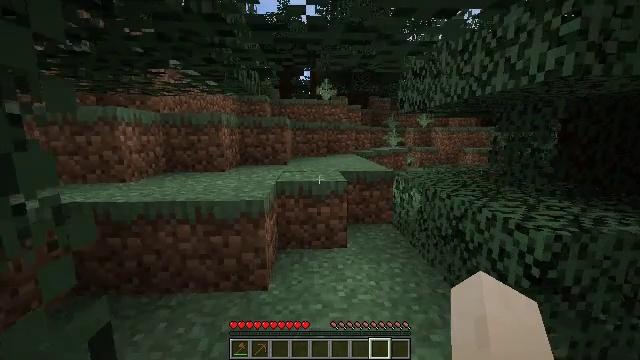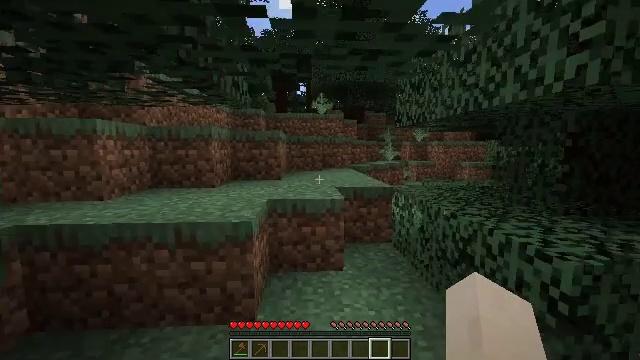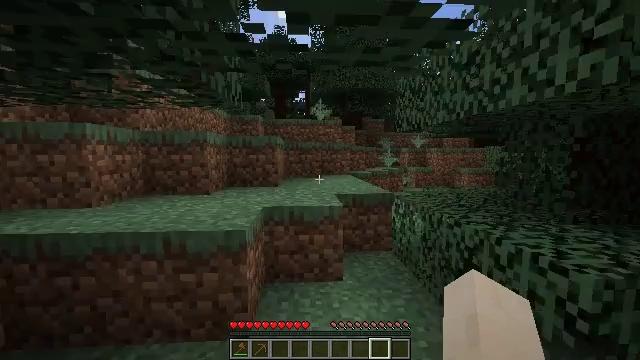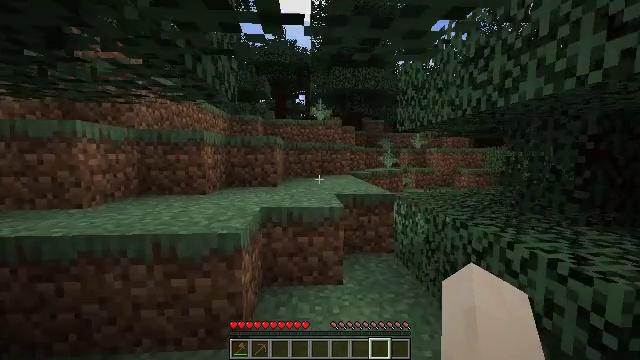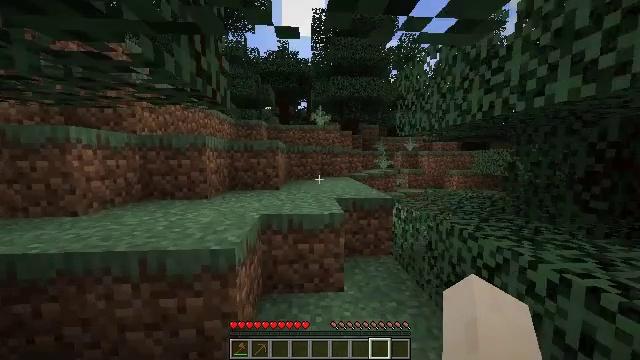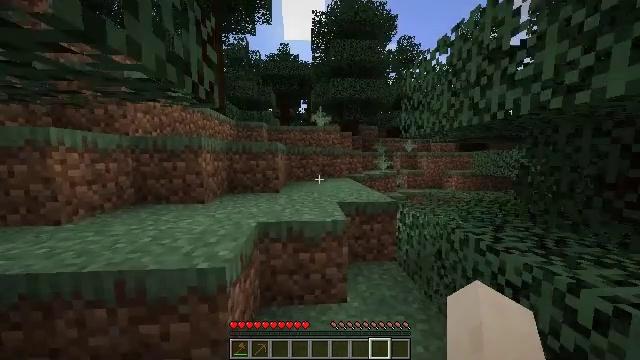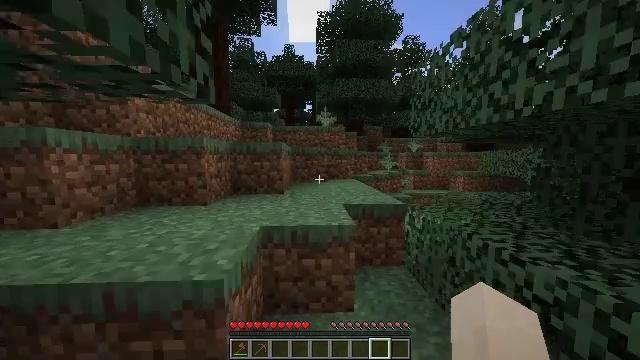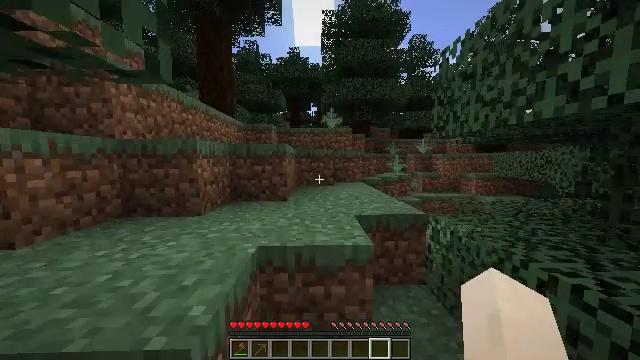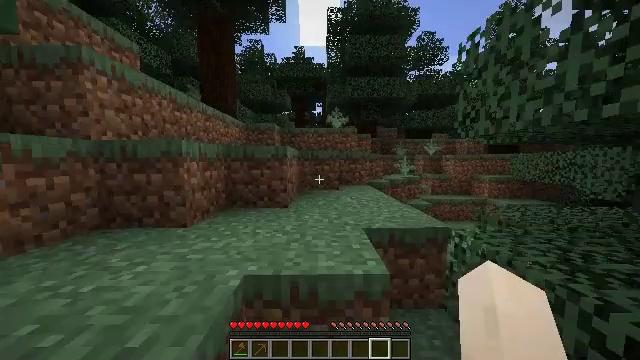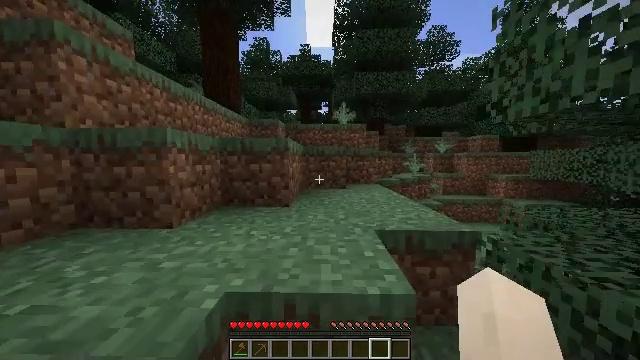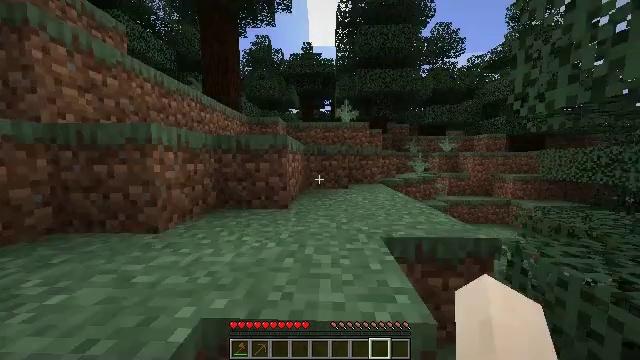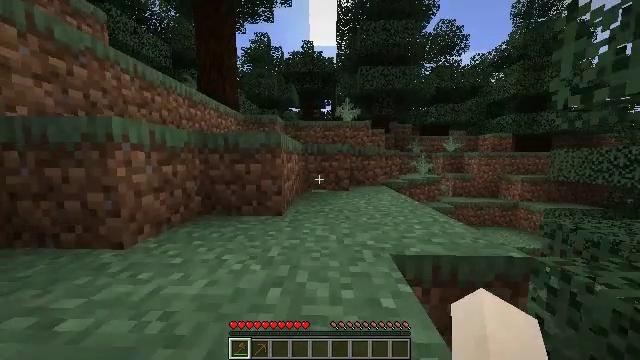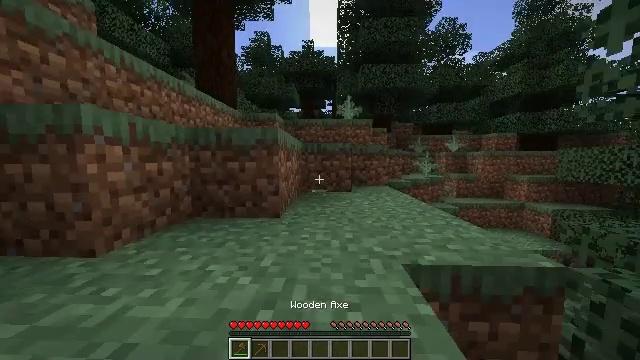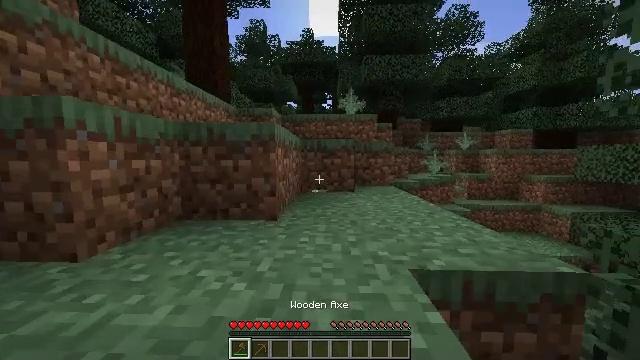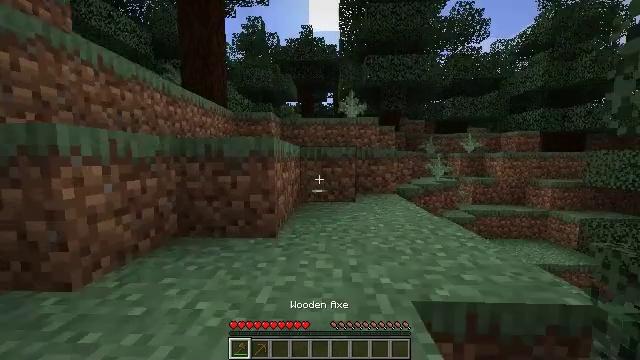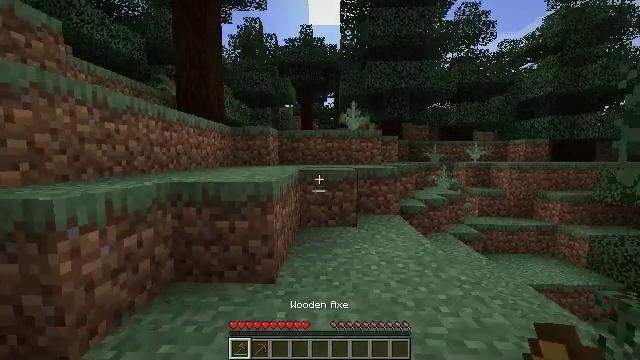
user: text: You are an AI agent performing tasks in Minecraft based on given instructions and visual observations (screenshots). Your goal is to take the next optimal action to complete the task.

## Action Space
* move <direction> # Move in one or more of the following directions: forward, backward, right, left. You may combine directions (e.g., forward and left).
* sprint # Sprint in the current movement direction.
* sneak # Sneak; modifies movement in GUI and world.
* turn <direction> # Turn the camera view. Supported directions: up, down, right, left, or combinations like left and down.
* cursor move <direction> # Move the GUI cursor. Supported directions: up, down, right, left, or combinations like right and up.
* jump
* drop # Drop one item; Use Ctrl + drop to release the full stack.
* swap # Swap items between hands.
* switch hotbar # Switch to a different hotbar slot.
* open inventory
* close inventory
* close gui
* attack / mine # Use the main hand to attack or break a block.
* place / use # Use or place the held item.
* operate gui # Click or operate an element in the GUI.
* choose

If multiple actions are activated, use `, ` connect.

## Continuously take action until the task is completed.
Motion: motion action
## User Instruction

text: Mine spruce leaves from the tree.
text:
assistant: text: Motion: move forward, turn up
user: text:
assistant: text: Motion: move forward, sprint, turn up
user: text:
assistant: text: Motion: move forward, sprint
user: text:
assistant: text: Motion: move forward, sprint
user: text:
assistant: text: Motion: move forward, sprint
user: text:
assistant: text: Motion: move forward, sprint, turn left
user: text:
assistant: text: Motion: move forward, turn left, jump
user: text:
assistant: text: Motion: move forward, turn left, jump
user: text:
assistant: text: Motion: move forward, turn left, jump
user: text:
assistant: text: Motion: move forward, jump
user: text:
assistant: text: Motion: move forward, switch to hotbar 1
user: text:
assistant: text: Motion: move forward, switch to hotbar 1
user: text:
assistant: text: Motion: move forward, switch to hotbar 1
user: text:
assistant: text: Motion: move forward, jump, switch to hotbar 1
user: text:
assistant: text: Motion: move forward, jump
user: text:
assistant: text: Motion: move forward, jump
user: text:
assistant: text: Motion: move forward, jump
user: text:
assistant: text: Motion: move forward
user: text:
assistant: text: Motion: move forward
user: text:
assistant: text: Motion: move forward
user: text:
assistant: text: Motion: move forward, sprint
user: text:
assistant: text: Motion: move forward, sprint, turn left
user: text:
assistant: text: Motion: move forward, sprint, turn left and down
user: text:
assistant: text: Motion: move forward, sprint, turn left and down
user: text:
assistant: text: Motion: move forward, sprint, turn left and down
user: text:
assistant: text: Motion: move forward, sprint, turn left, jump
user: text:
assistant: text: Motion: move forward, sprint, turn left and down, jump
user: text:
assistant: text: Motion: move forward, sprint, turn left and down, jump
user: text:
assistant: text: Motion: move forward, sprint, jump
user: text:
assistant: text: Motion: move forward, sprint, jump